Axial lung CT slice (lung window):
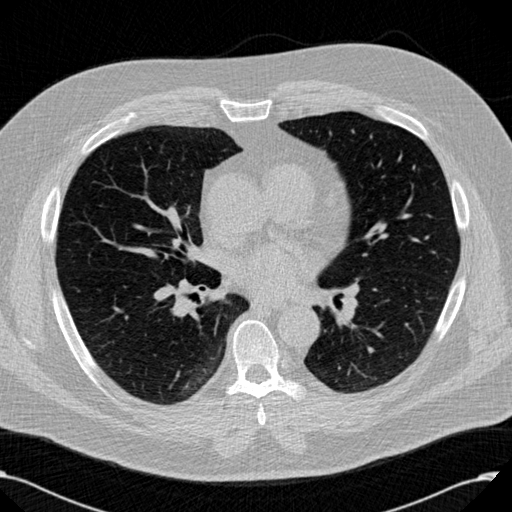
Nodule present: no